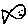
Label: fish